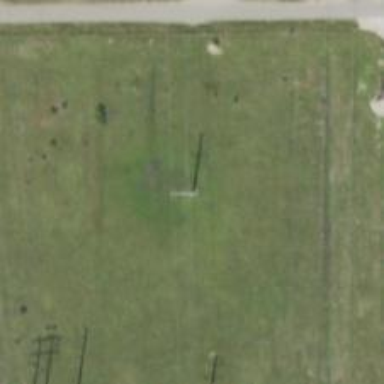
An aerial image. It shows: Power pole.